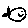
Label: fish